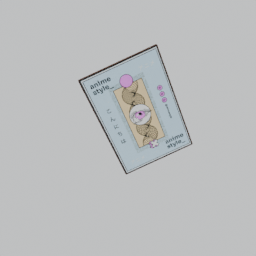
Label: decoration